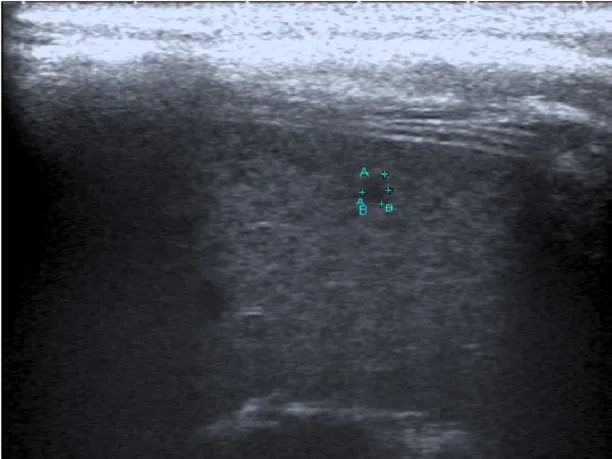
Image of an 11-year-old girl with prolonged fever and multiple small splenic abscesses who was diagnosed with childhood-onset SLE. Abdominal sonogram showing a 0.3 cm hypoechoic splenic lesion.
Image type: radiology (ultrasound)